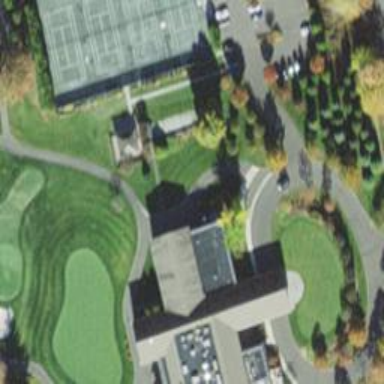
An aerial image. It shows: Path for both roads and golfers.